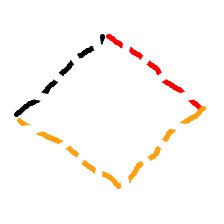
Shape: rhombus